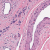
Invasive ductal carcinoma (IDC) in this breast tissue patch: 0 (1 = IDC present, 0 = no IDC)